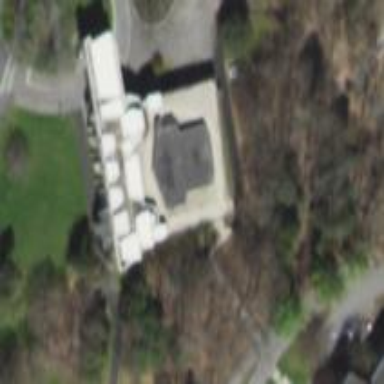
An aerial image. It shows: Arts centre located within university building.